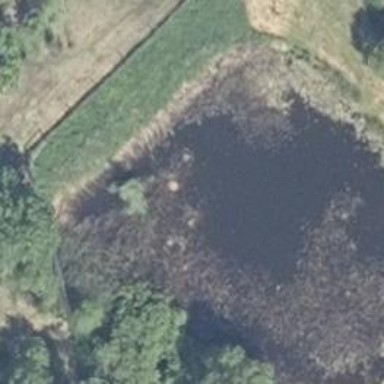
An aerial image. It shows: Serene pond surrounded by nature.